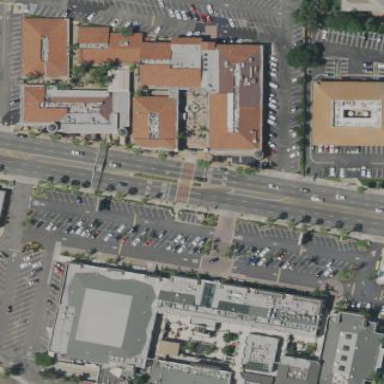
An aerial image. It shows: Retail area.